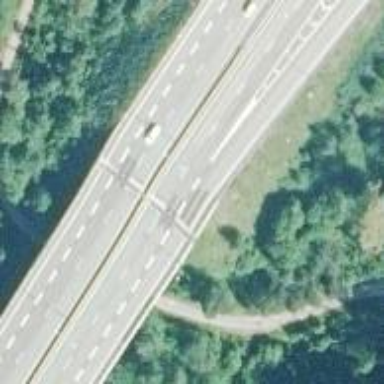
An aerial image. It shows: Motorway junction.